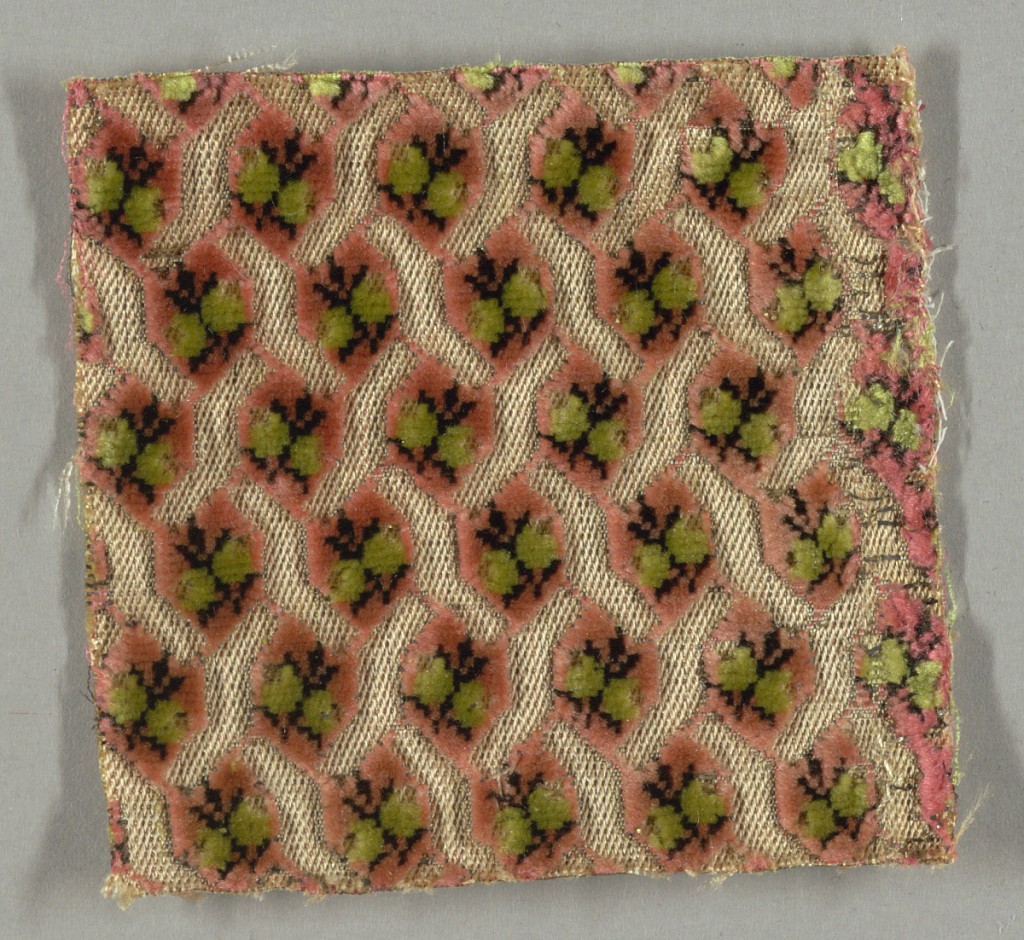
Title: Fragment
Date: late 18th century
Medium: silk Technique: cut and uncut supplementary warp pile (velvet) in a twill foundation
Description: Sample of "velours miniatures" has a diagonal arrangement of isolated leaves in green, pink and black.